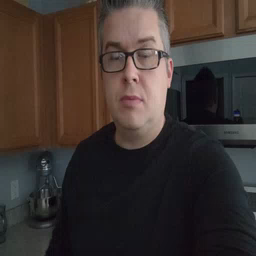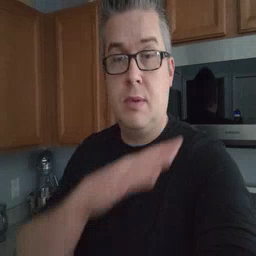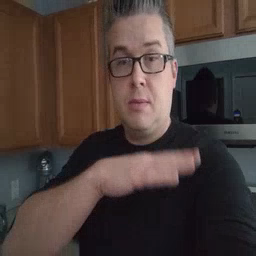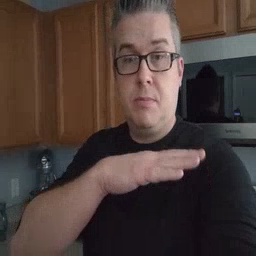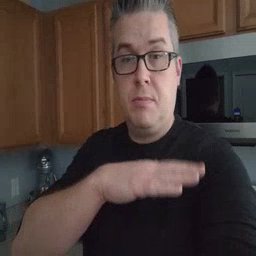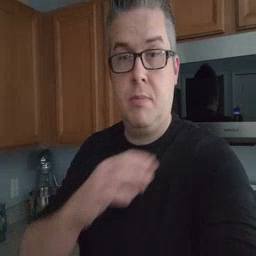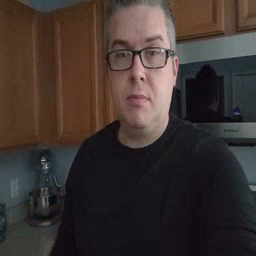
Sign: table